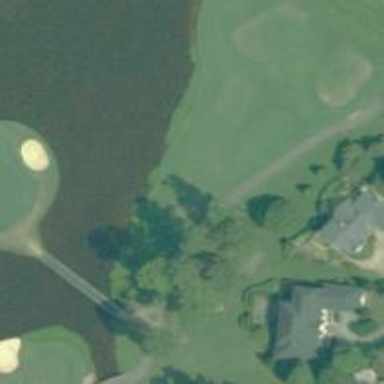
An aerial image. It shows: Asphalt path that serves as road and golf path.